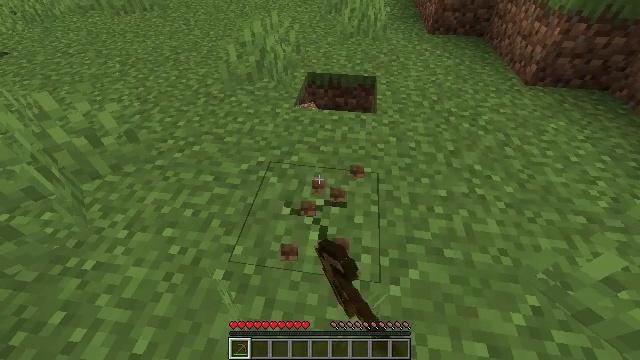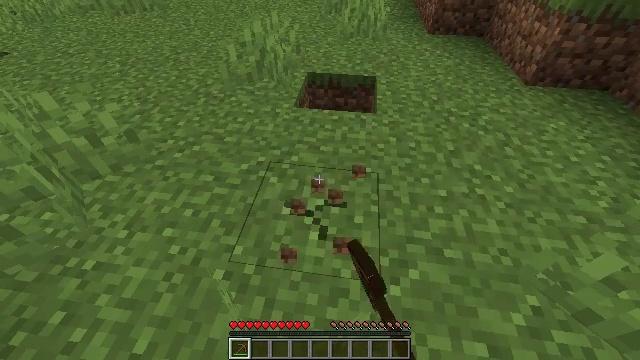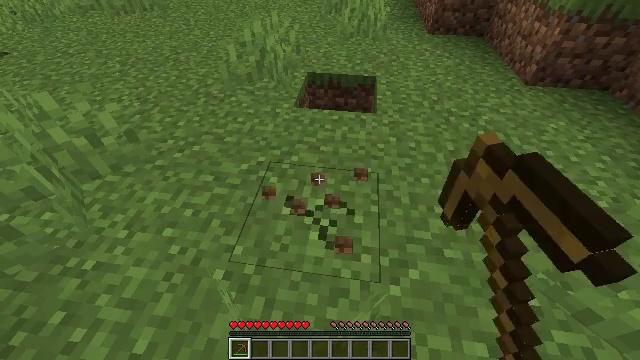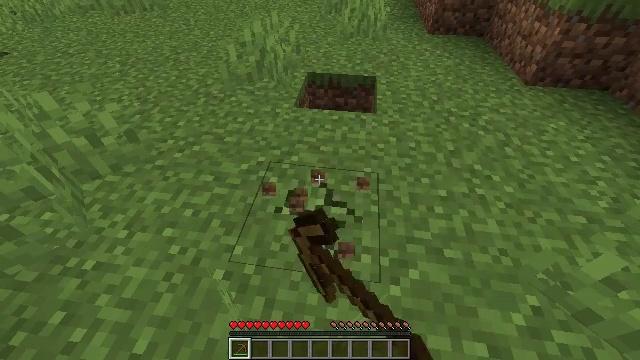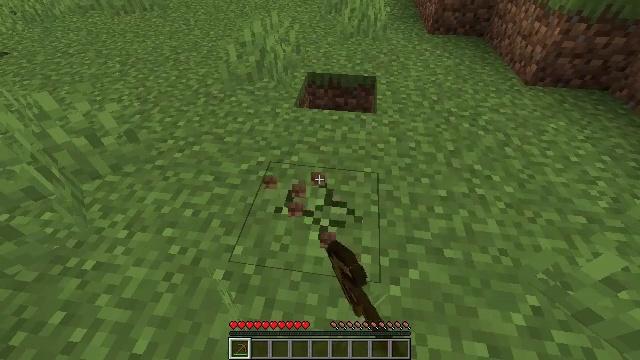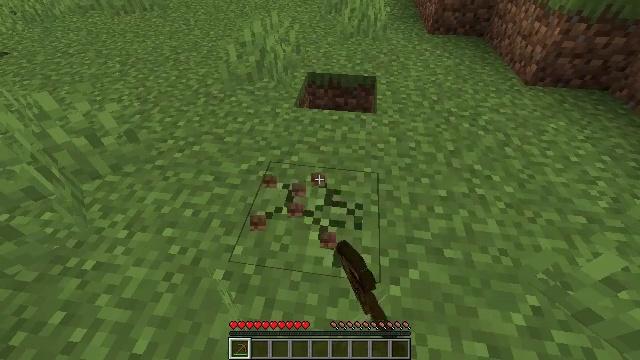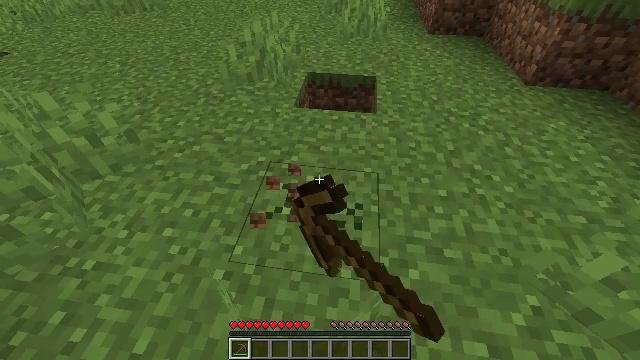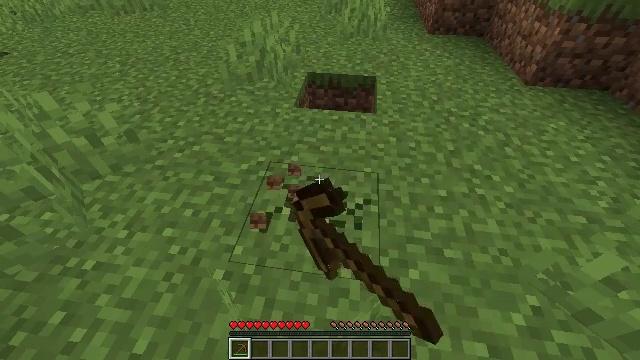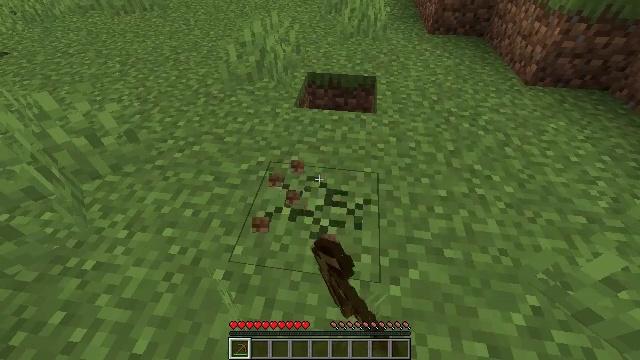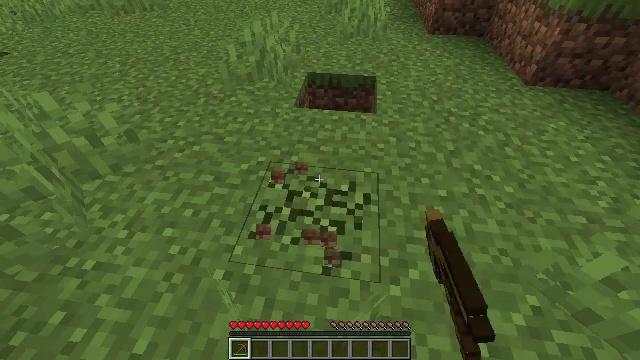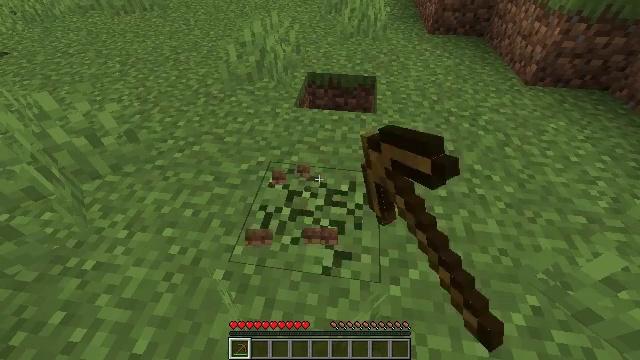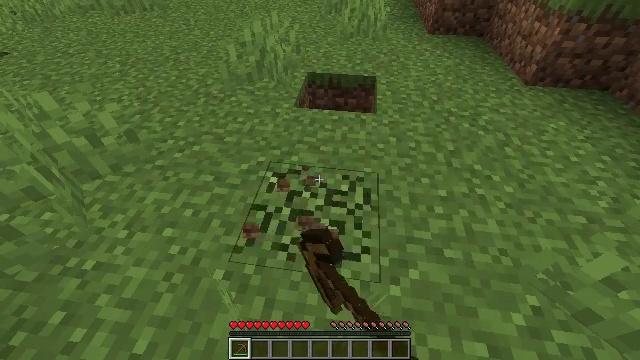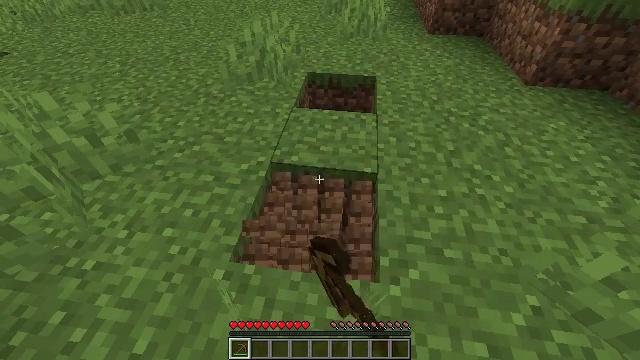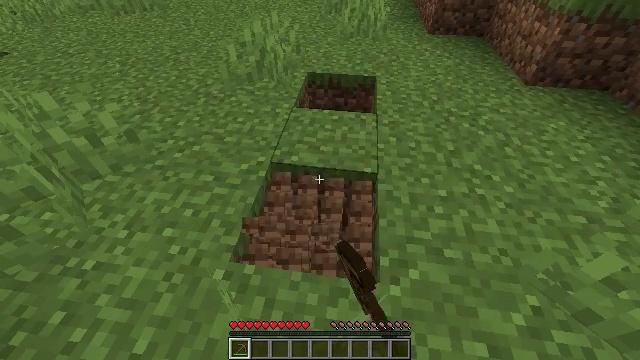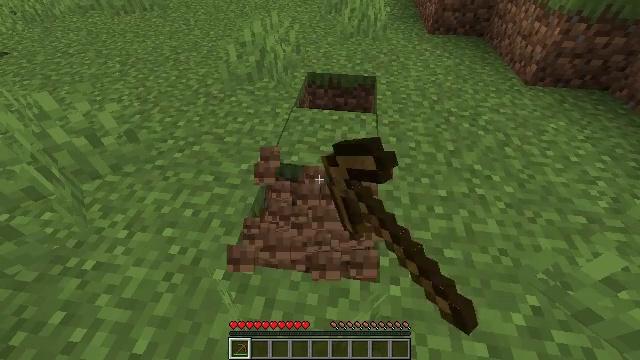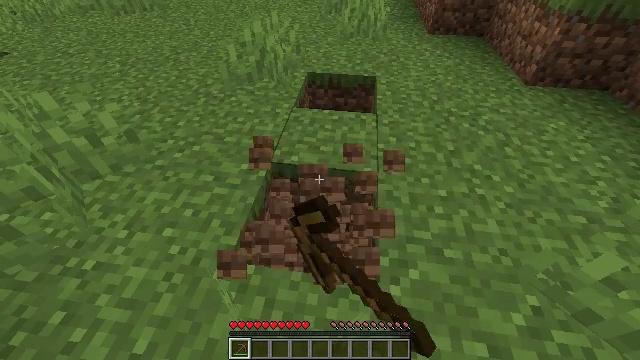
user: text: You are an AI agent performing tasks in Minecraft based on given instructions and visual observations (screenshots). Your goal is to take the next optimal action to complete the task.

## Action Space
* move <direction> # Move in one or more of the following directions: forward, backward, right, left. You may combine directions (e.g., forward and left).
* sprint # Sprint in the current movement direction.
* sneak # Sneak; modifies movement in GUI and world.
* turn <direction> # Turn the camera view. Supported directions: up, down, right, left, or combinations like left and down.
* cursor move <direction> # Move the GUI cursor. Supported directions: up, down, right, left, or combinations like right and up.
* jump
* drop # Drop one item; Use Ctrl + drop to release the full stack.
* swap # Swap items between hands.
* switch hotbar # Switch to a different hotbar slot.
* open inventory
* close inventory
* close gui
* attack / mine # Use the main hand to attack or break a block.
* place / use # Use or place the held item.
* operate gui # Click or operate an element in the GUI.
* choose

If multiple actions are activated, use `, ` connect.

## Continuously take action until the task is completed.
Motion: motion action
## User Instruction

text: Dig up the grass block for dirt.
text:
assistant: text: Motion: attack / mine
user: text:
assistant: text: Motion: attack / mine
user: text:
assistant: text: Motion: attack / mine
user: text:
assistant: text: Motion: attack / mine
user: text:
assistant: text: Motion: attack / mine
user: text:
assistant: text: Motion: attack / mine
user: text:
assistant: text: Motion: attack / mine
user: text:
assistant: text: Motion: attack / mine
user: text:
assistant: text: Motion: attack / mine
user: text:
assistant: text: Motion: attack / mine
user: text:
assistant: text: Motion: attack / mine
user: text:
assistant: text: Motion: attack / mine
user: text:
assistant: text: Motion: attack / mine
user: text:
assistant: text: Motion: attack / mine
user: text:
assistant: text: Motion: attack / mine
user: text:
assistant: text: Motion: attack / mine
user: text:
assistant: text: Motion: attack / mine
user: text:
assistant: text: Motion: move forward, attack / mine
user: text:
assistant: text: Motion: move forward, attack / mine
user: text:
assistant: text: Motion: move forward, attack / mine
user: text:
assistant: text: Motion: attack / mine
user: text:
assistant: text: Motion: attack / mine
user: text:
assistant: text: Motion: attack / mine
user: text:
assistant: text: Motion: attack / mine
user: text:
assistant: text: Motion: attack / mine
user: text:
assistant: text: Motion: attack / mine
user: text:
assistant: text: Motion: attack / mine
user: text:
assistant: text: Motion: attack / mine
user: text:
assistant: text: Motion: attack / mine
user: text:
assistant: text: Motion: attack / mine